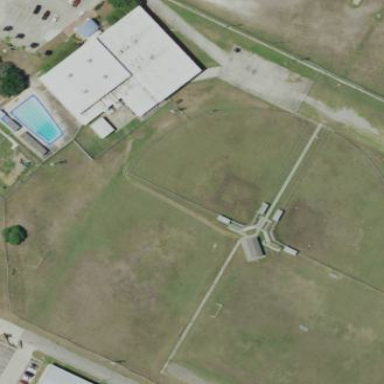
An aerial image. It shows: Kickball pitch for leisure land activities.